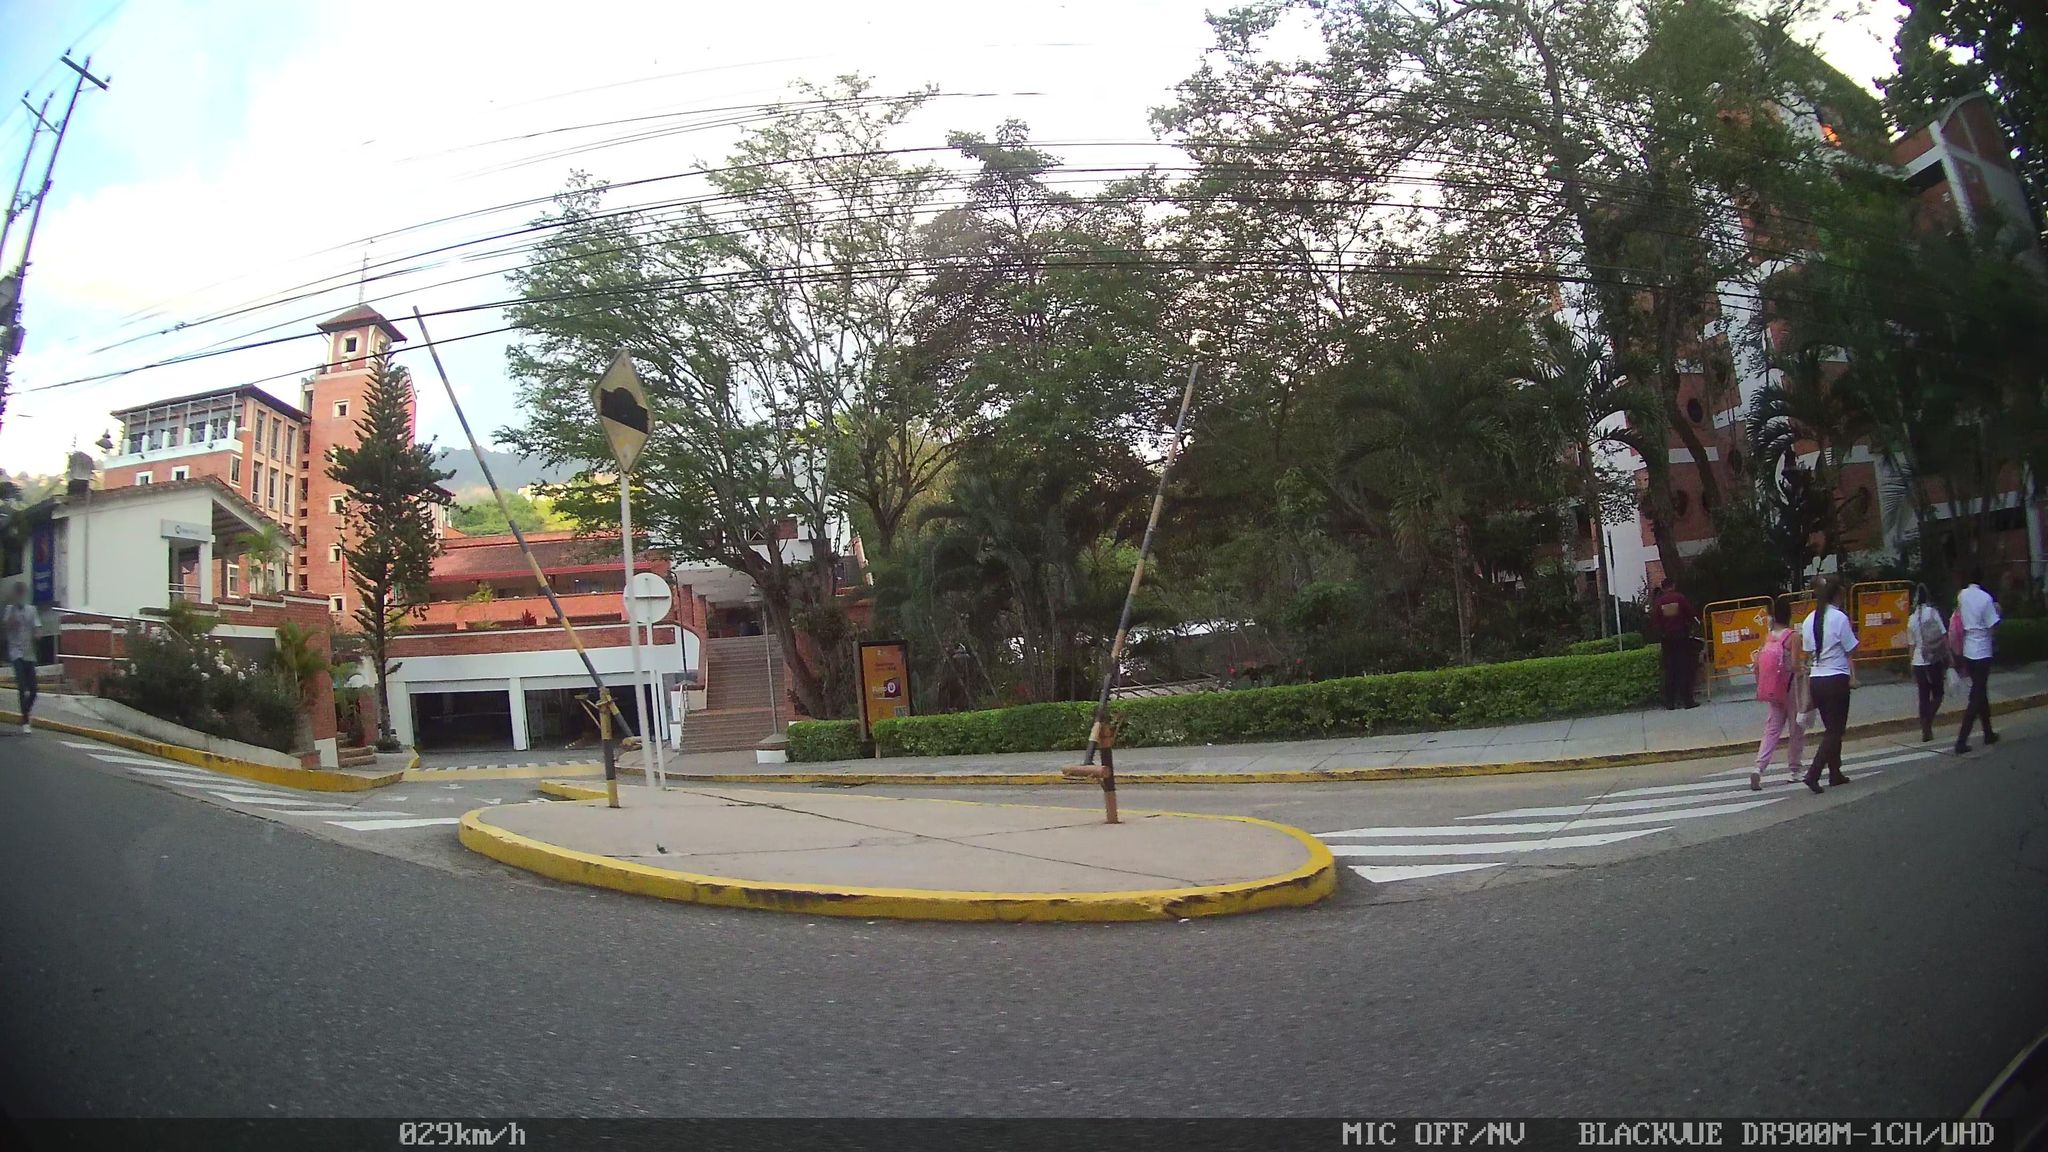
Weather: clear
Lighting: day
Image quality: good
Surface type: driving surface
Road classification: pedestrian
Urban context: urban centre
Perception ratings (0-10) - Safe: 2.33, Lively: 7.38, Beautiful: 7.25, Boring: 3.44, Depressing: 6.03, Wealthy: 1.2